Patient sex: M
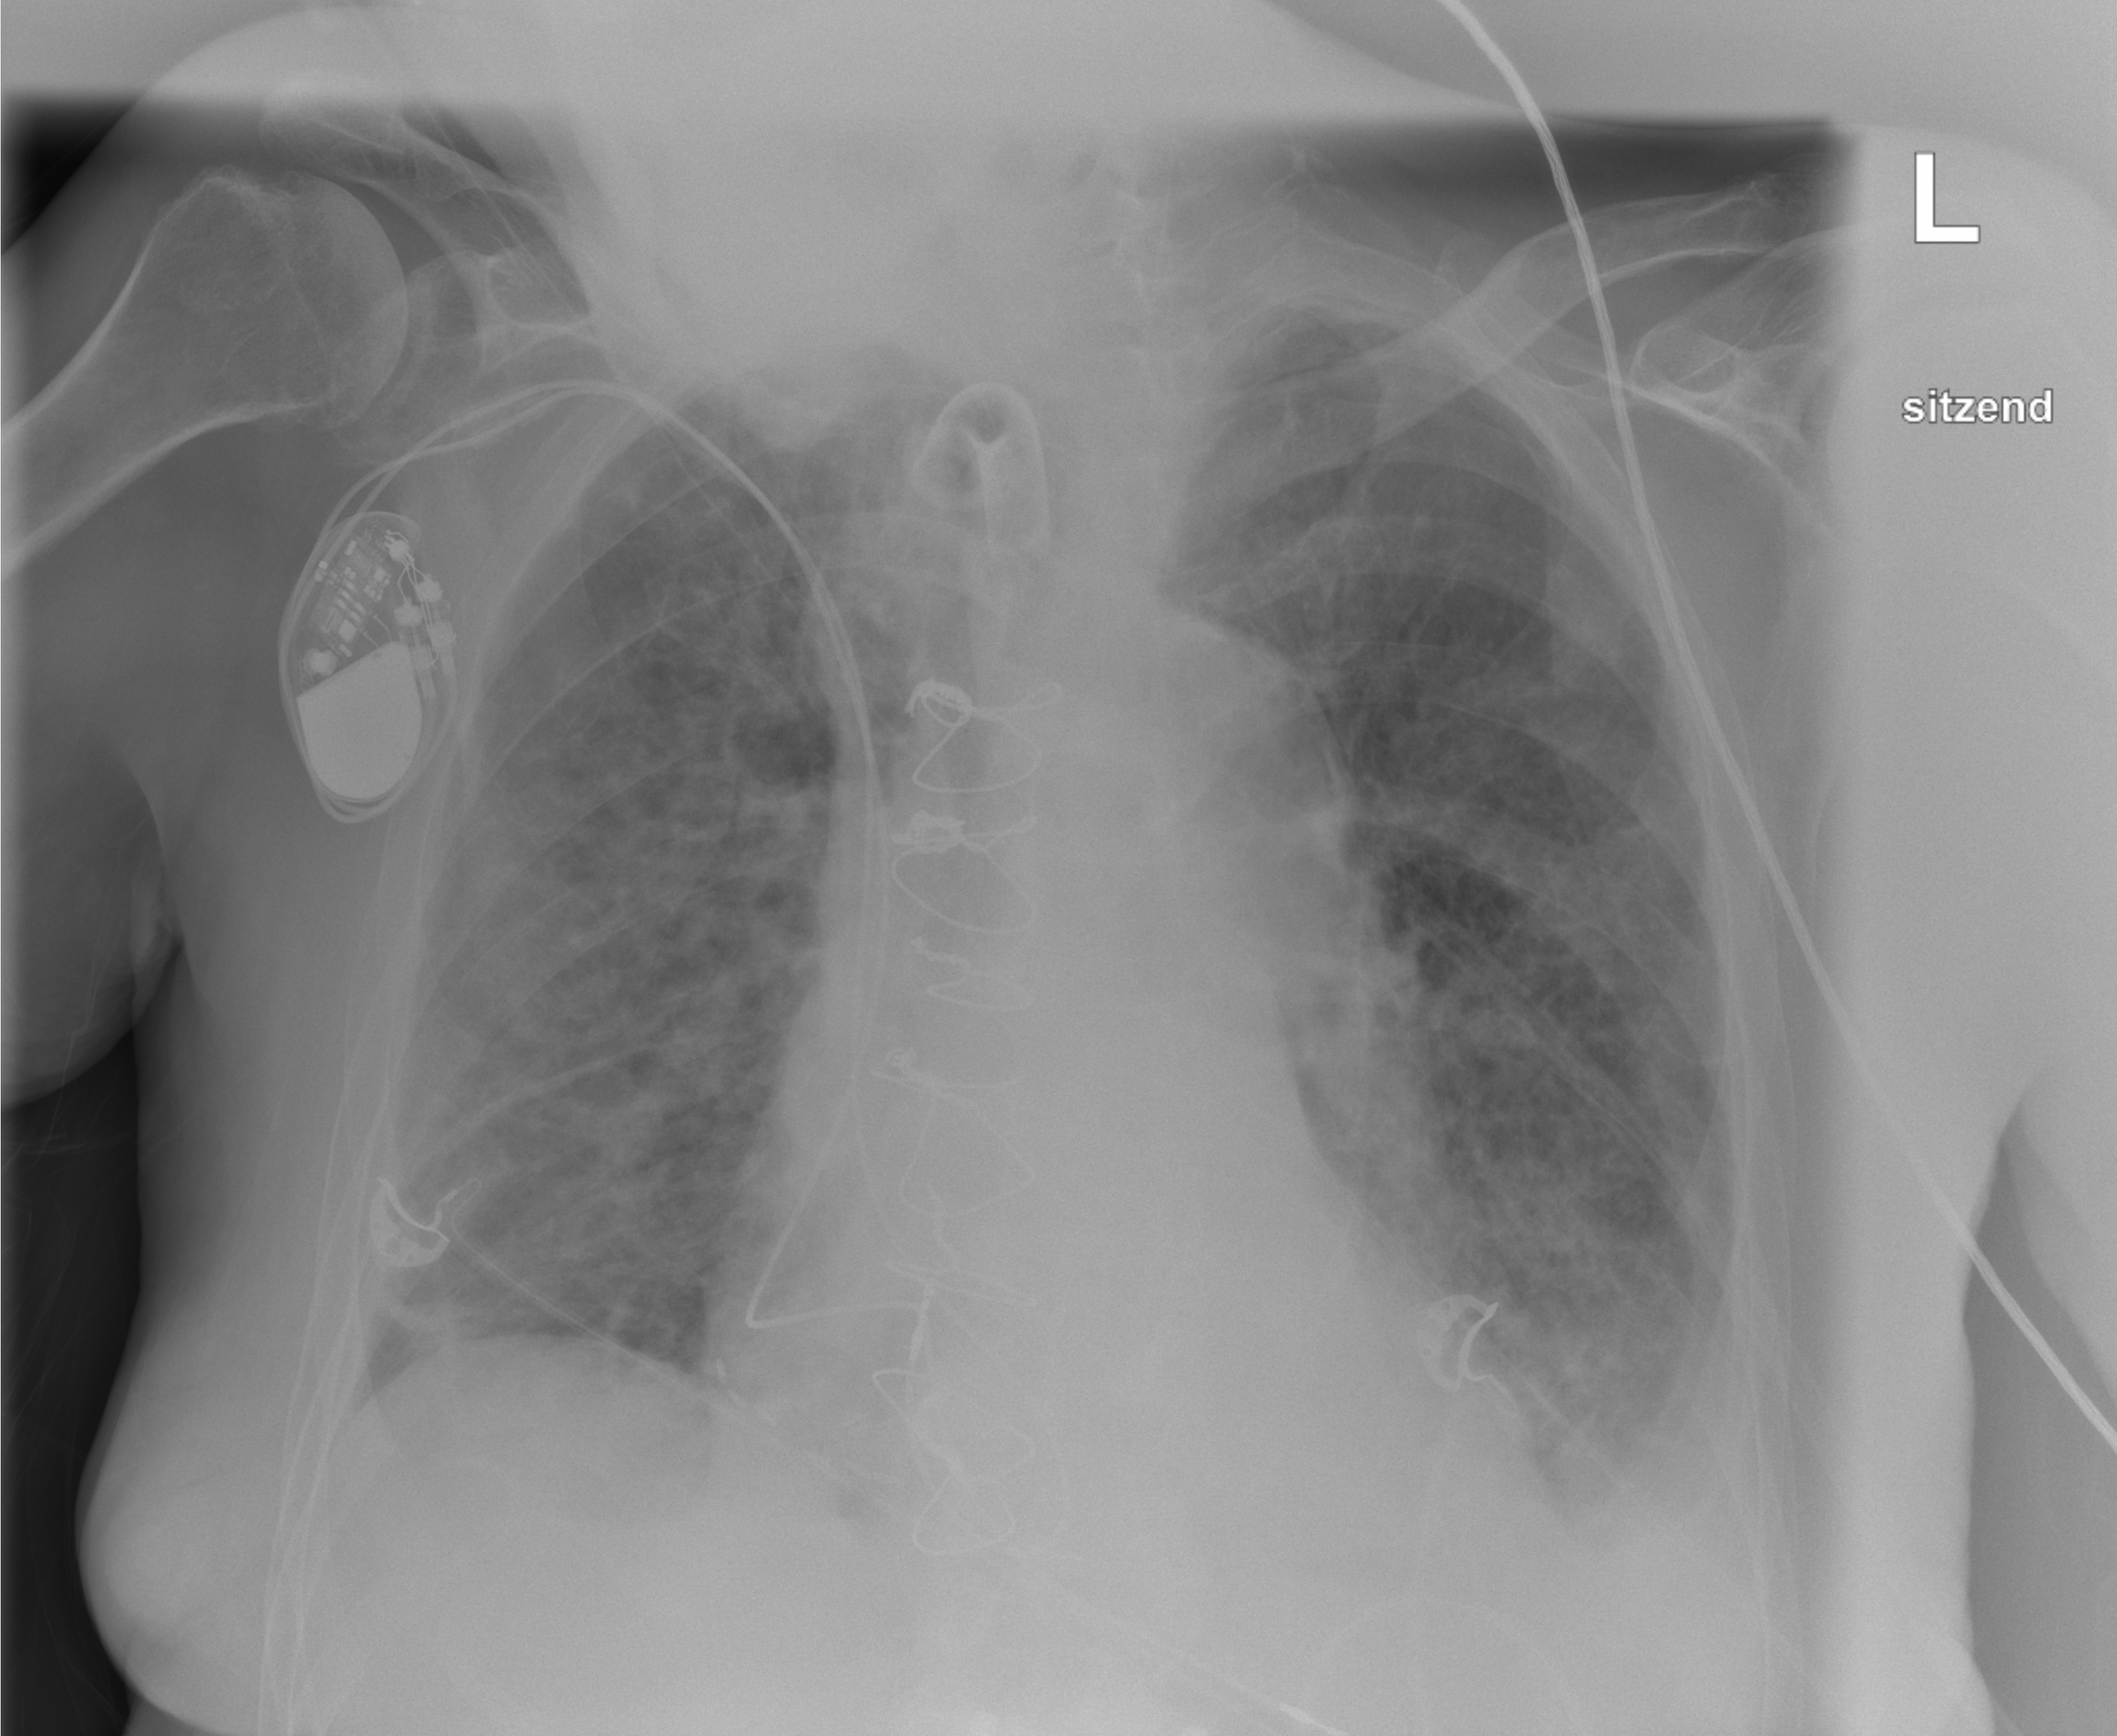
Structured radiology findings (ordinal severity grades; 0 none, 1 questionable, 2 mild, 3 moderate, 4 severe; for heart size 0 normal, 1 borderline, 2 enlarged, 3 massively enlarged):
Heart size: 0
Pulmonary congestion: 2
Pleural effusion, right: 0
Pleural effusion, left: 2
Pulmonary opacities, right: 1
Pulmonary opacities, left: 1
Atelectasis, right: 2
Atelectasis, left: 2